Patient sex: M
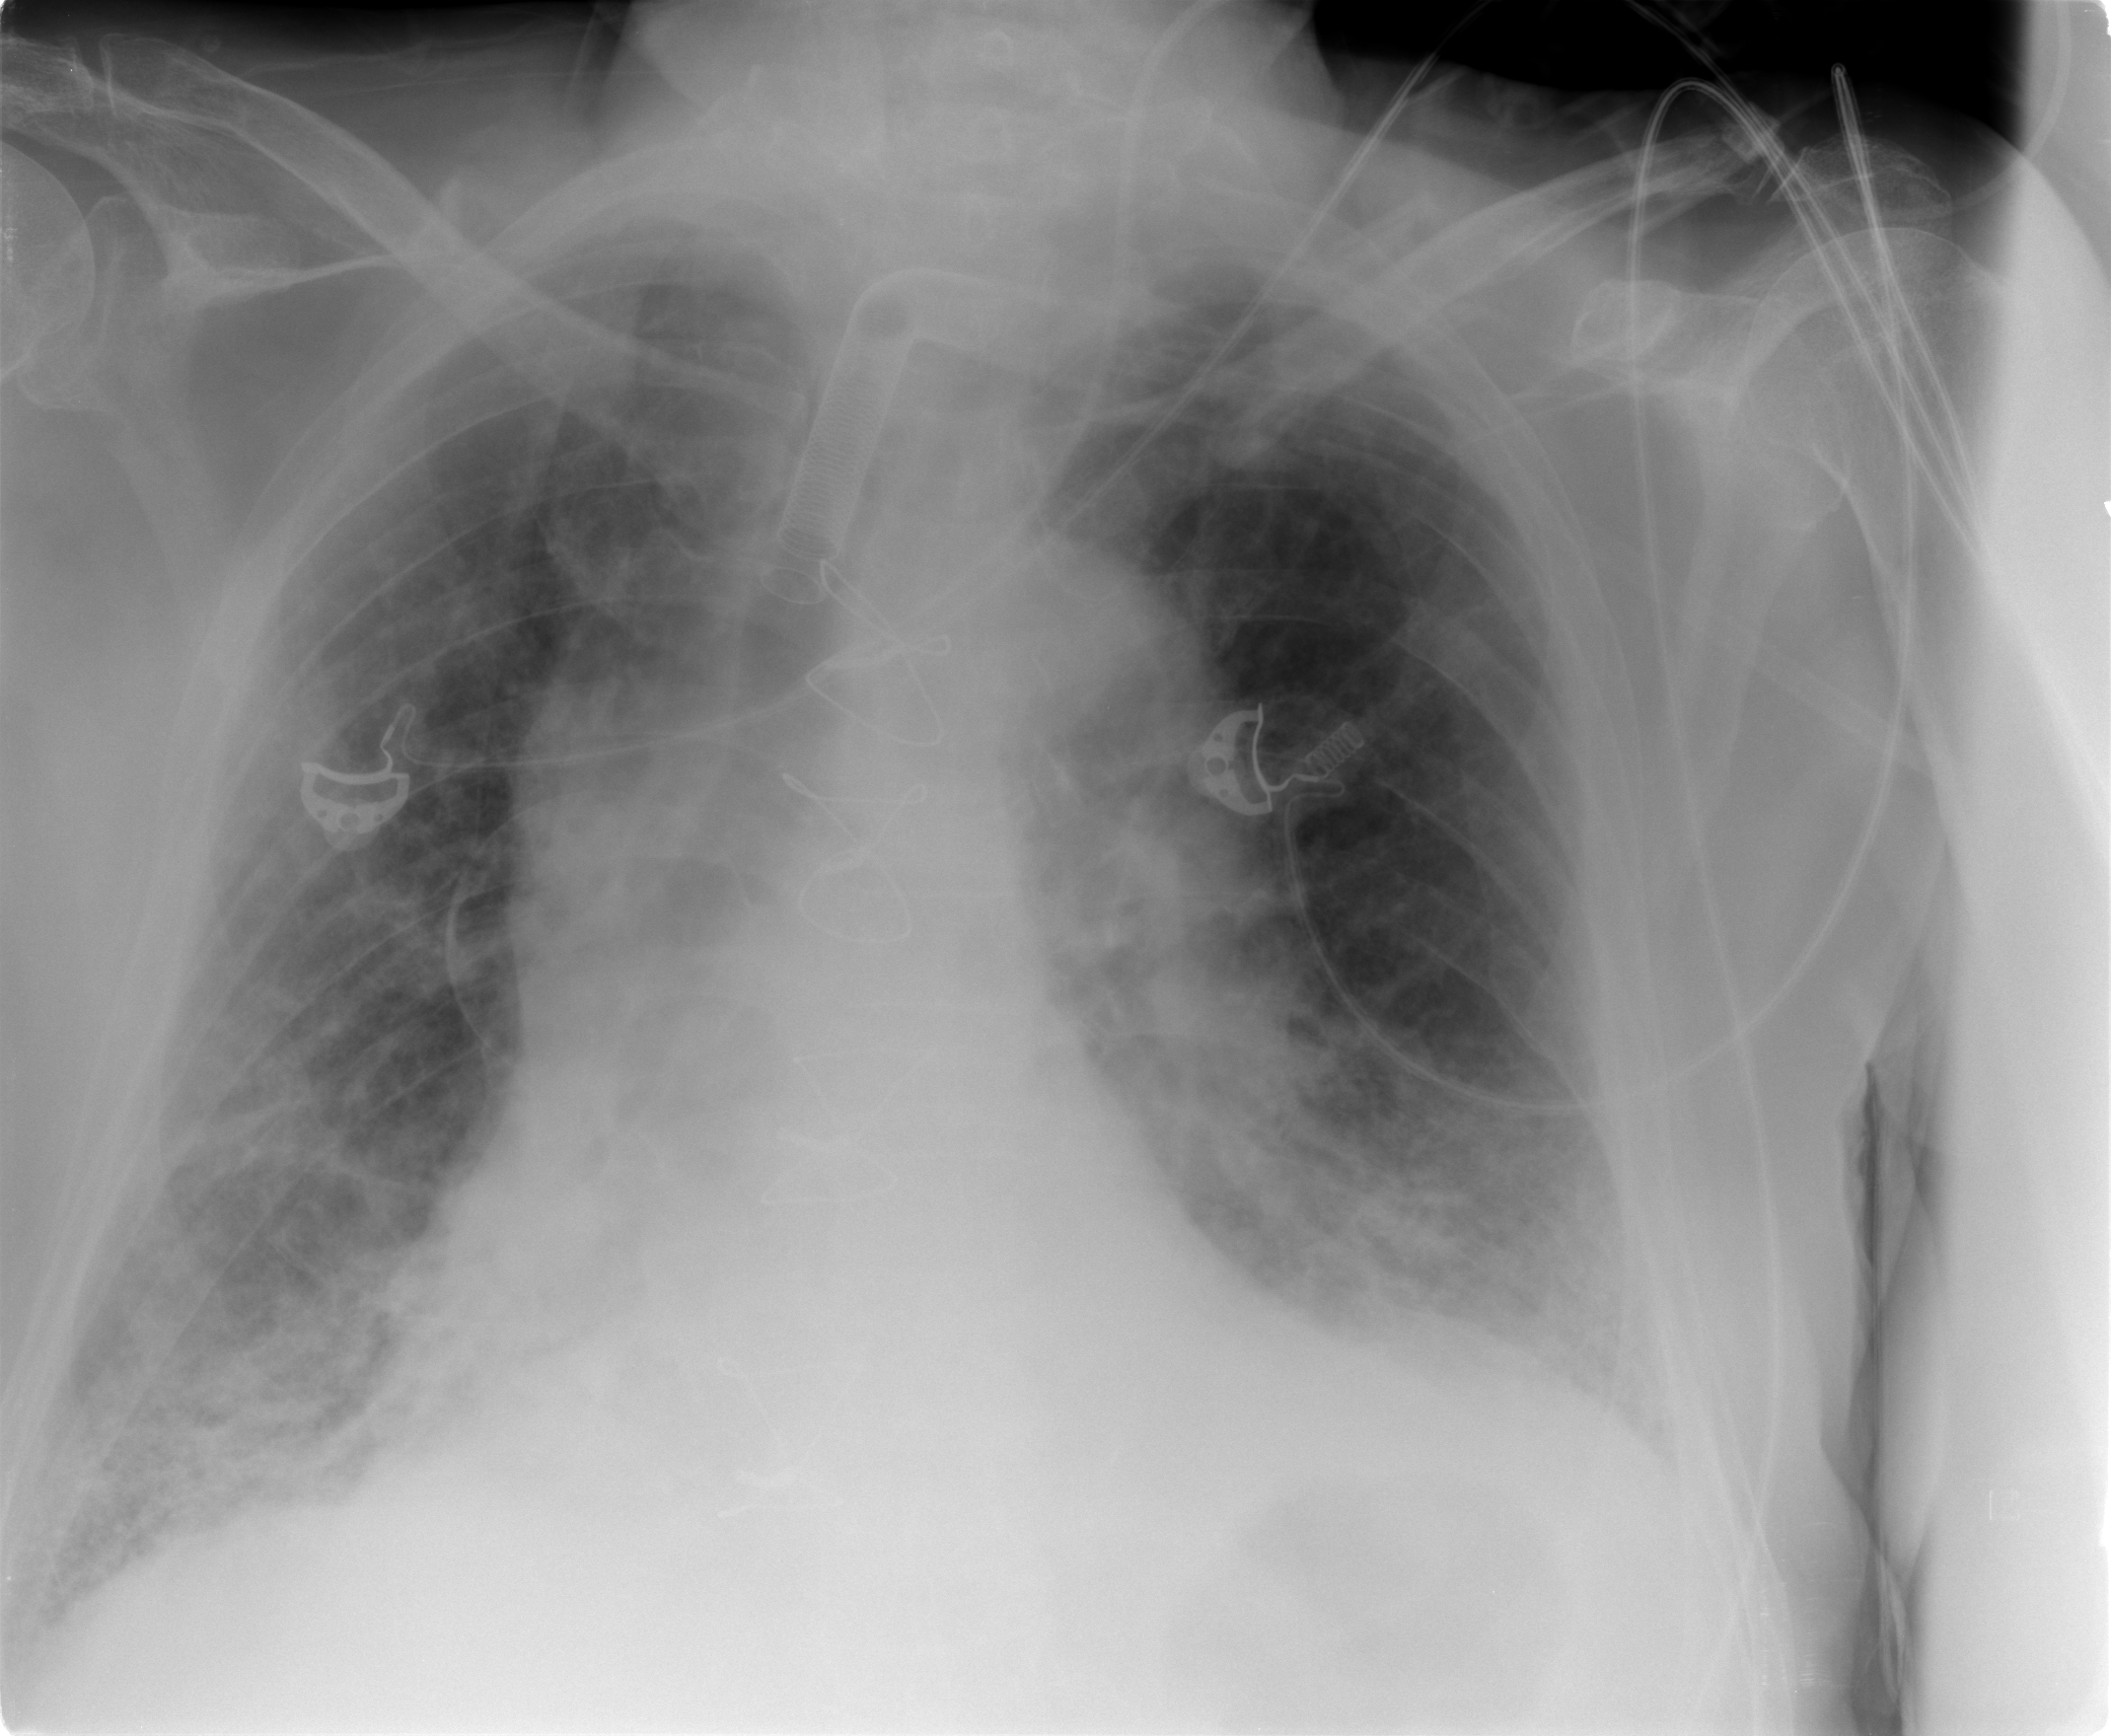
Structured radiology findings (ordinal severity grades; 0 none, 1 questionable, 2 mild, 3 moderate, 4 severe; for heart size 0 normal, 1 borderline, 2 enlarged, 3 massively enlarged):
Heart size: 0
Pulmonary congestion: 2
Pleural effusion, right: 2
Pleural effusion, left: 2
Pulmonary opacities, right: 3
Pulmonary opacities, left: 3
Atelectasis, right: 3
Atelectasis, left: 2